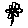
Label: flower